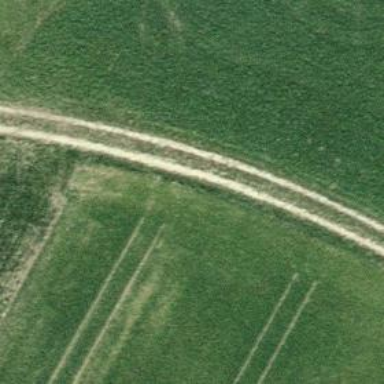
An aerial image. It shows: Track with grade 4 tracktype.